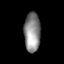
Tissue: lung
Cell type: Epithelial cells
Senescence score: 0.5727
Nuclear area (px): 628
Mean DAPI intensity: 138.863